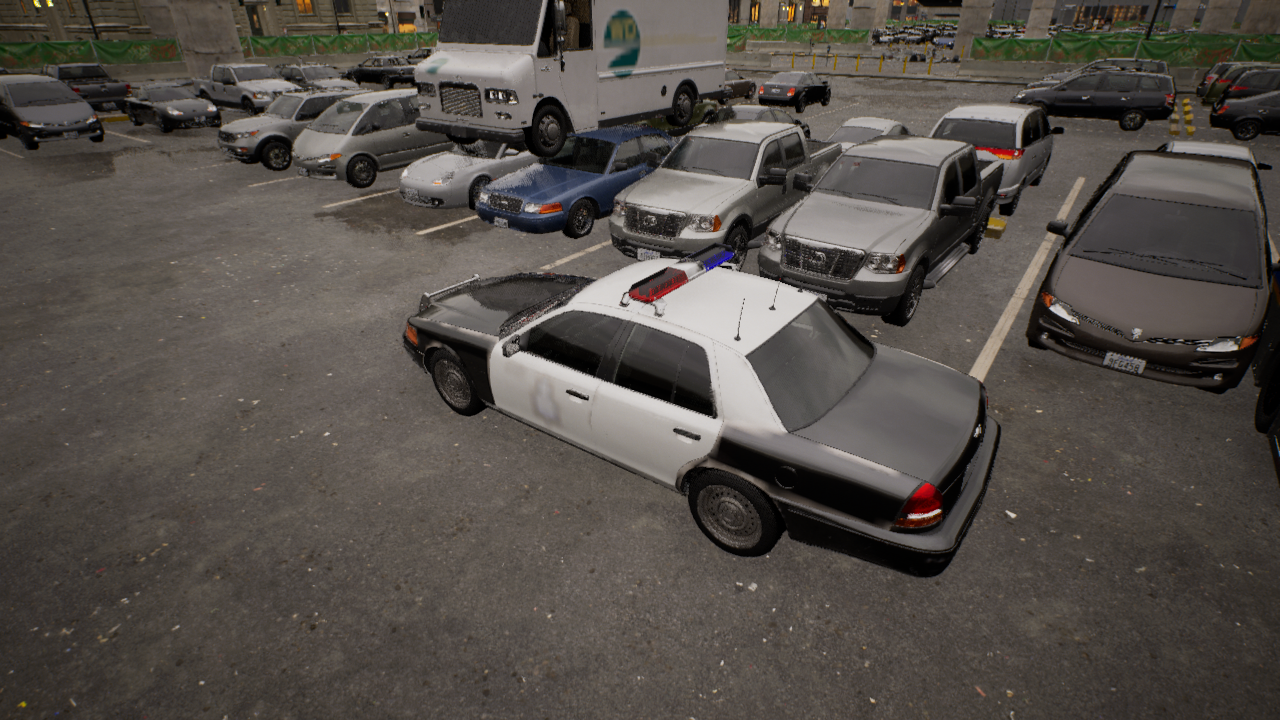
Venue: arterial
Lighting: golden hour
Vehicle rig: sedan